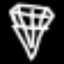
Label: diamond